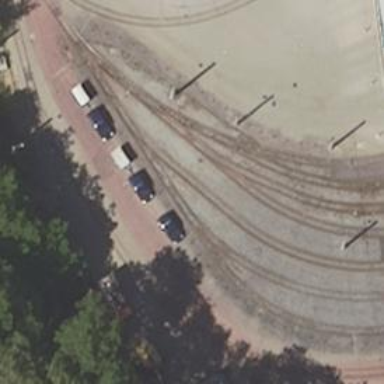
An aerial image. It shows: Railway switch with the turnout on the left side.